Aerial crown-view tile of a tropical tree (Barro Colorado Island, Panama), acquired 20250217:
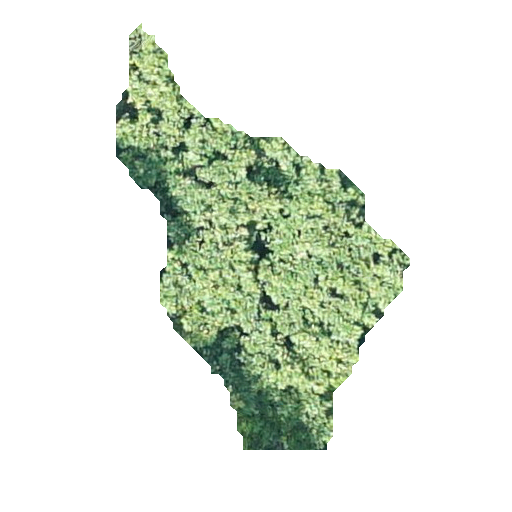
Species: Ficus obtusifolia
GBIF accepted scientific name: Ficus obtusifolia
Crown area: 90.897 m²